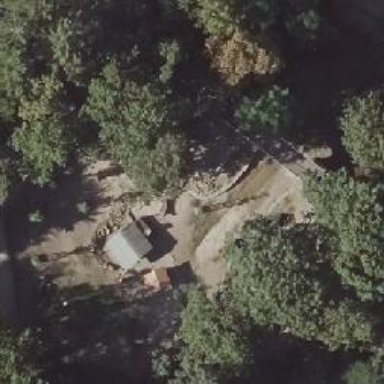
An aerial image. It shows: Enclosure at the zoo surrounded by fence.